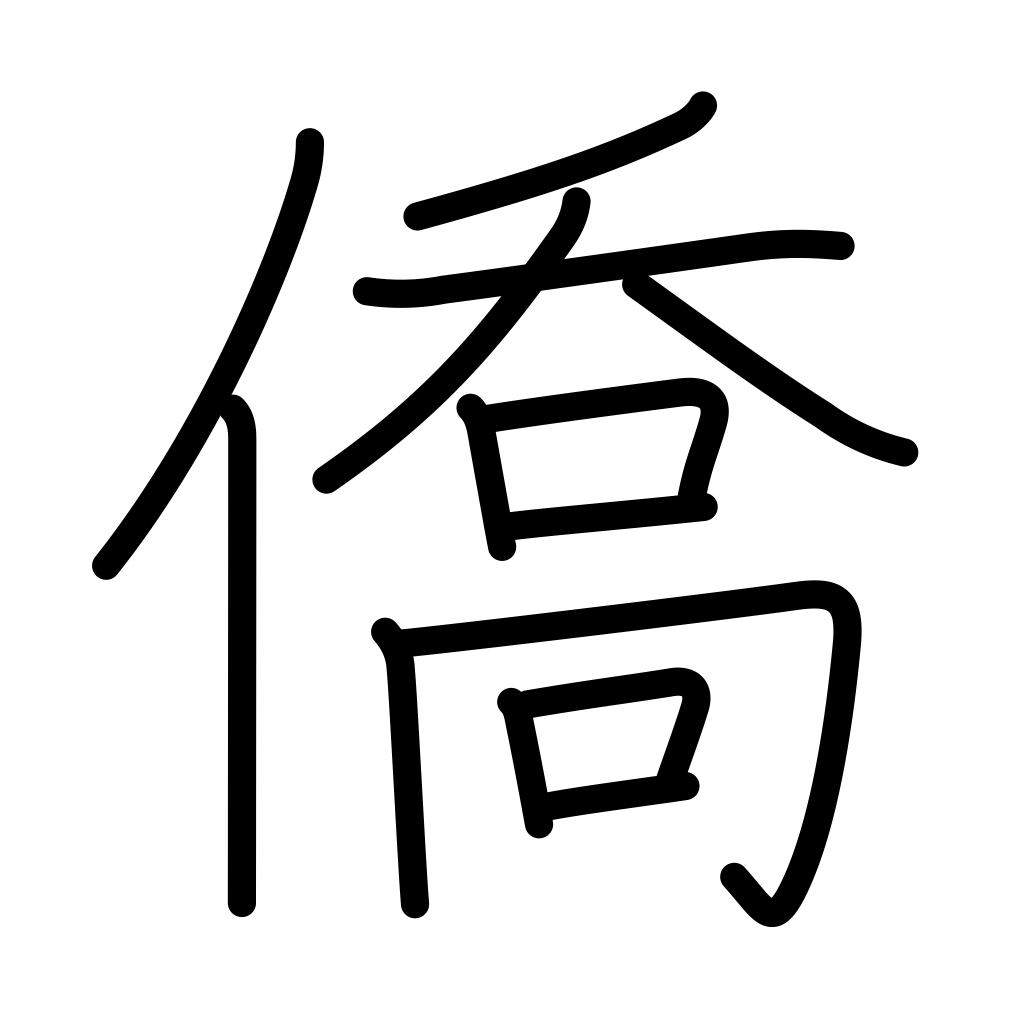
Meaning: expatriate, person living abroad, temporary home